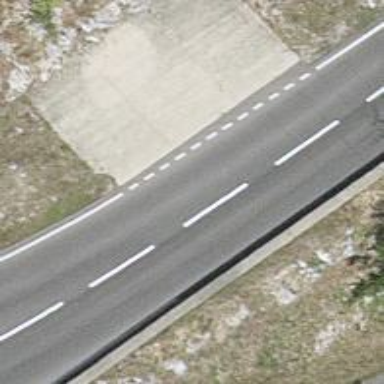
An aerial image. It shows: Secondary road with asphalt surface.